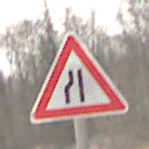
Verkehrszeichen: EinseitigVerengteFahrbahnLinks
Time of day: MorningAfternoon
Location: Outdoor (Nature)
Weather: PartlyCloudy
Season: Winter
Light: Natural